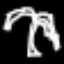
Label: palm tree